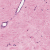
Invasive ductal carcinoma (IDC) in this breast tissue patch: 0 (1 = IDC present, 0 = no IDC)